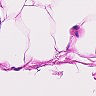
Metastatic tissue present: no